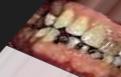
Condition: Caries